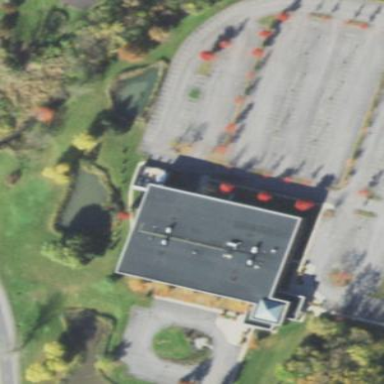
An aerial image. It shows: Building.